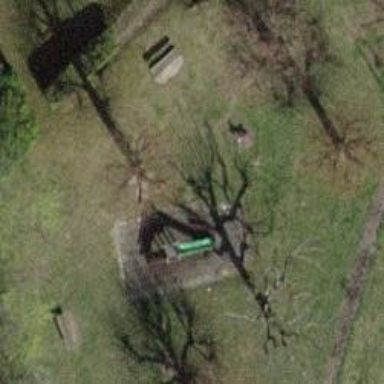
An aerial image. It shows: Playground featuring slide.